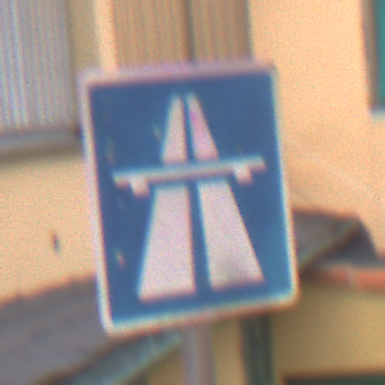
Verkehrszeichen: Autobahn
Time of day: Midday
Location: Outdoor (Urban)
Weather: Overcast
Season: NotSpecified
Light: Natural